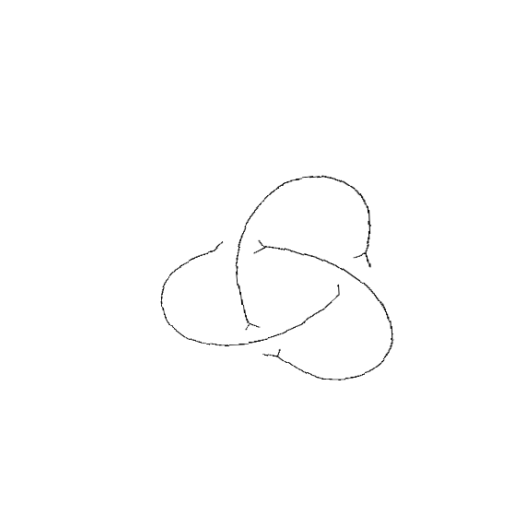
Crossing number: 3